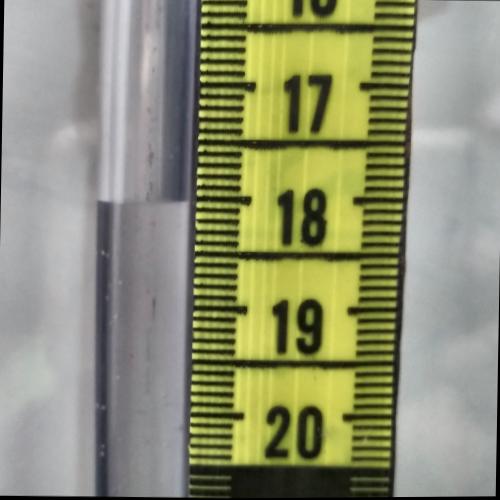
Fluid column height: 18.0 cm